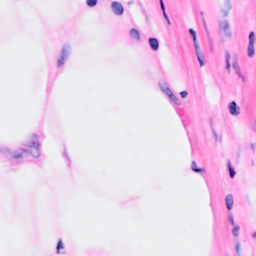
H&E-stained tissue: Breast